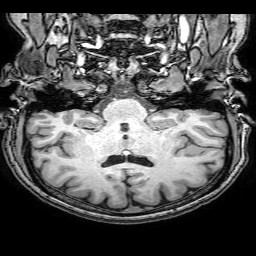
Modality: T1w
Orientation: sagittal
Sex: female
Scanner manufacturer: philips
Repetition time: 0.008089 s
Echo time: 0.0037 s